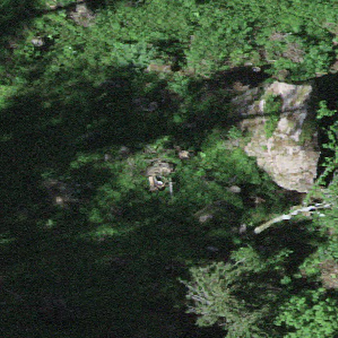
Label: bouldering_area